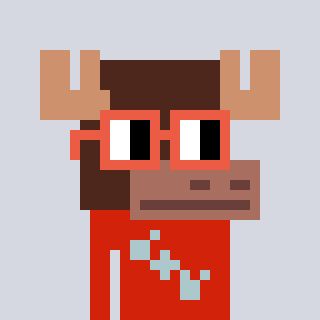
a pixel art character with square orange glasses, a moose-shaped head and a red-colored body on a cool background